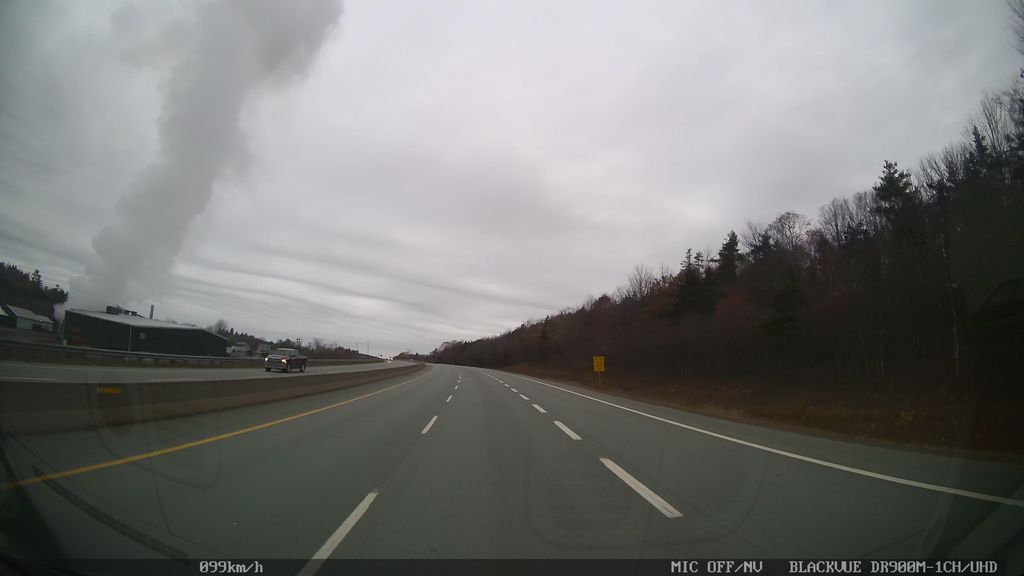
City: halifax